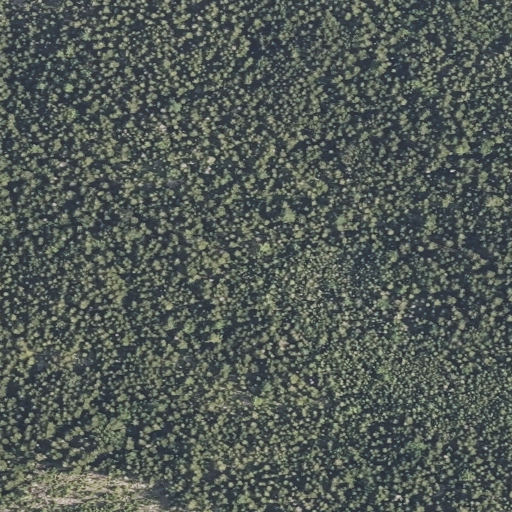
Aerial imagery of island in Maine named Jordan Island containing evergreen forest, woody wetlands, grassland, and open water